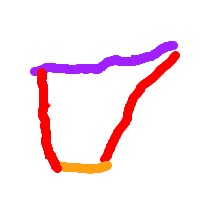
Shape: trapezoid